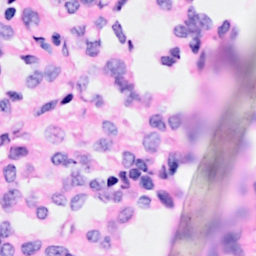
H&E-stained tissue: Breast